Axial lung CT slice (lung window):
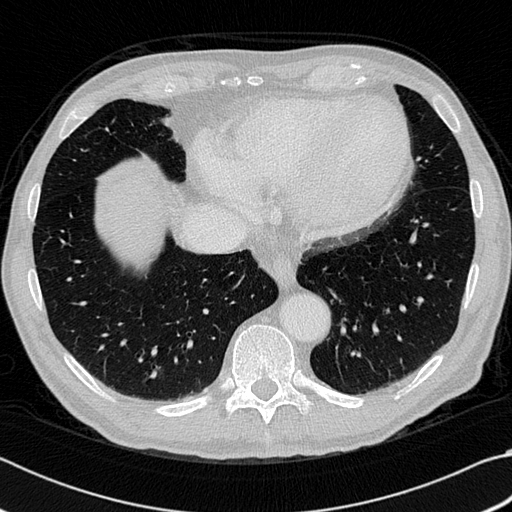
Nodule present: no